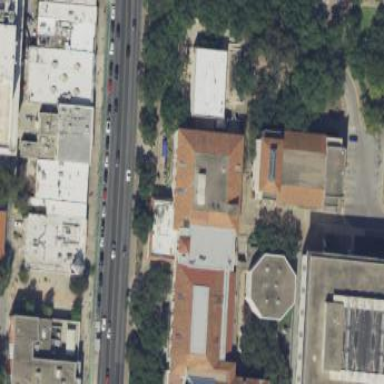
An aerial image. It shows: View of university building.